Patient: sex M, age 52
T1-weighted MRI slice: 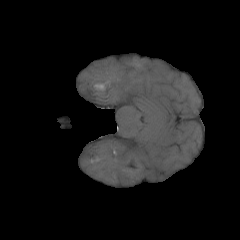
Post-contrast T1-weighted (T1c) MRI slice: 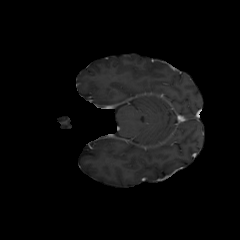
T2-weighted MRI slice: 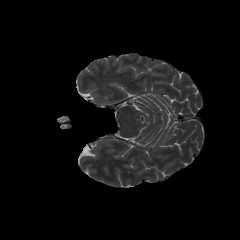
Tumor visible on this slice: no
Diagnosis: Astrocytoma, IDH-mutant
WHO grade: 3